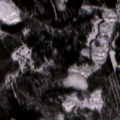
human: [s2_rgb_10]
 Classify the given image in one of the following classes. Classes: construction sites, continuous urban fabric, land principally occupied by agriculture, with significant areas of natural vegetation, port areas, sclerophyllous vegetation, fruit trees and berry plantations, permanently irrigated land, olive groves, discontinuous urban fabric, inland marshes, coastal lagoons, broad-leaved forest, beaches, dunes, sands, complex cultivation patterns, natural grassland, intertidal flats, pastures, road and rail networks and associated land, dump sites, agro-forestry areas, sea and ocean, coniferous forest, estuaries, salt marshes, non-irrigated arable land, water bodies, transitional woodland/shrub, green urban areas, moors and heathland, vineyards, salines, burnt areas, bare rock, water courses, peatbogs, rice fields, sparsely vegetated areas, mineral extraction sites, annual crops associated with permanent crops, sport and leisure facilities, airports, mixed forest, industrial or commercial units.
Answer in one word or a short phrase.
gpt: land principally occupied by agriculture, with significant areas of natural vegetation, coniferous forest, mixed forest